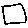
Label: square